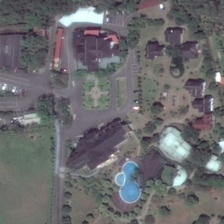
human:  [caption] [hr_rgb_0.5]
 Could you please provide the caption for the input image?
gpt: a large number of houses have been built in the resort .

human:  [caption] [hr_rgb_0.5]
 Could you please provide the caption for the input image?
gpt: this vast area is a large resort .

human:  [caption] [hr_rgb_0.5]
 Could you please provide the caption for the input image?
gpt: this vast area is a large resort .

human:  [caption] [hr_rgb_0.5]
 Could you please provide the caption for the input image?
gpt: a large number of houses have been built in the resort .

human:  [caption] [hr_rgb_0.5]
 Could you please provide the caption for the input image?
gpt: this vast area is a large resort .